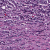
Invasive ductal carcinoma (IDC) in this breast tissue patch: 1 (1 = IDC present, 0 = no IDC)